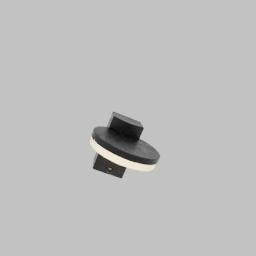
Label: lighting